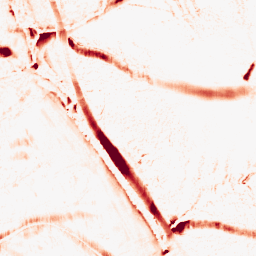
Category: morphological
Decomposition family: morphological_ellipse
Decomposition parameters: operation: opening
width: 20
height: 10
Upsampling method: linear_exact
Upsampling parameters: scale: 2
Upsampling scale: 2